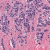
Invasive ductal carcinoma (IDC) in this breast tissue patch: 1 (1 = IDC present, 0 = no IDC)